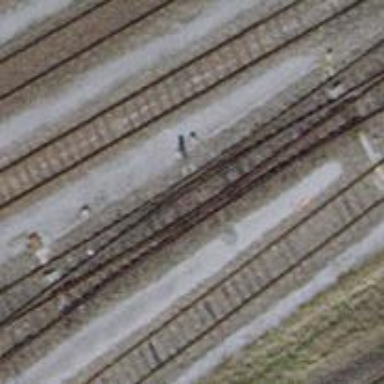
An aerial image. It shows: Railway yard with one track.